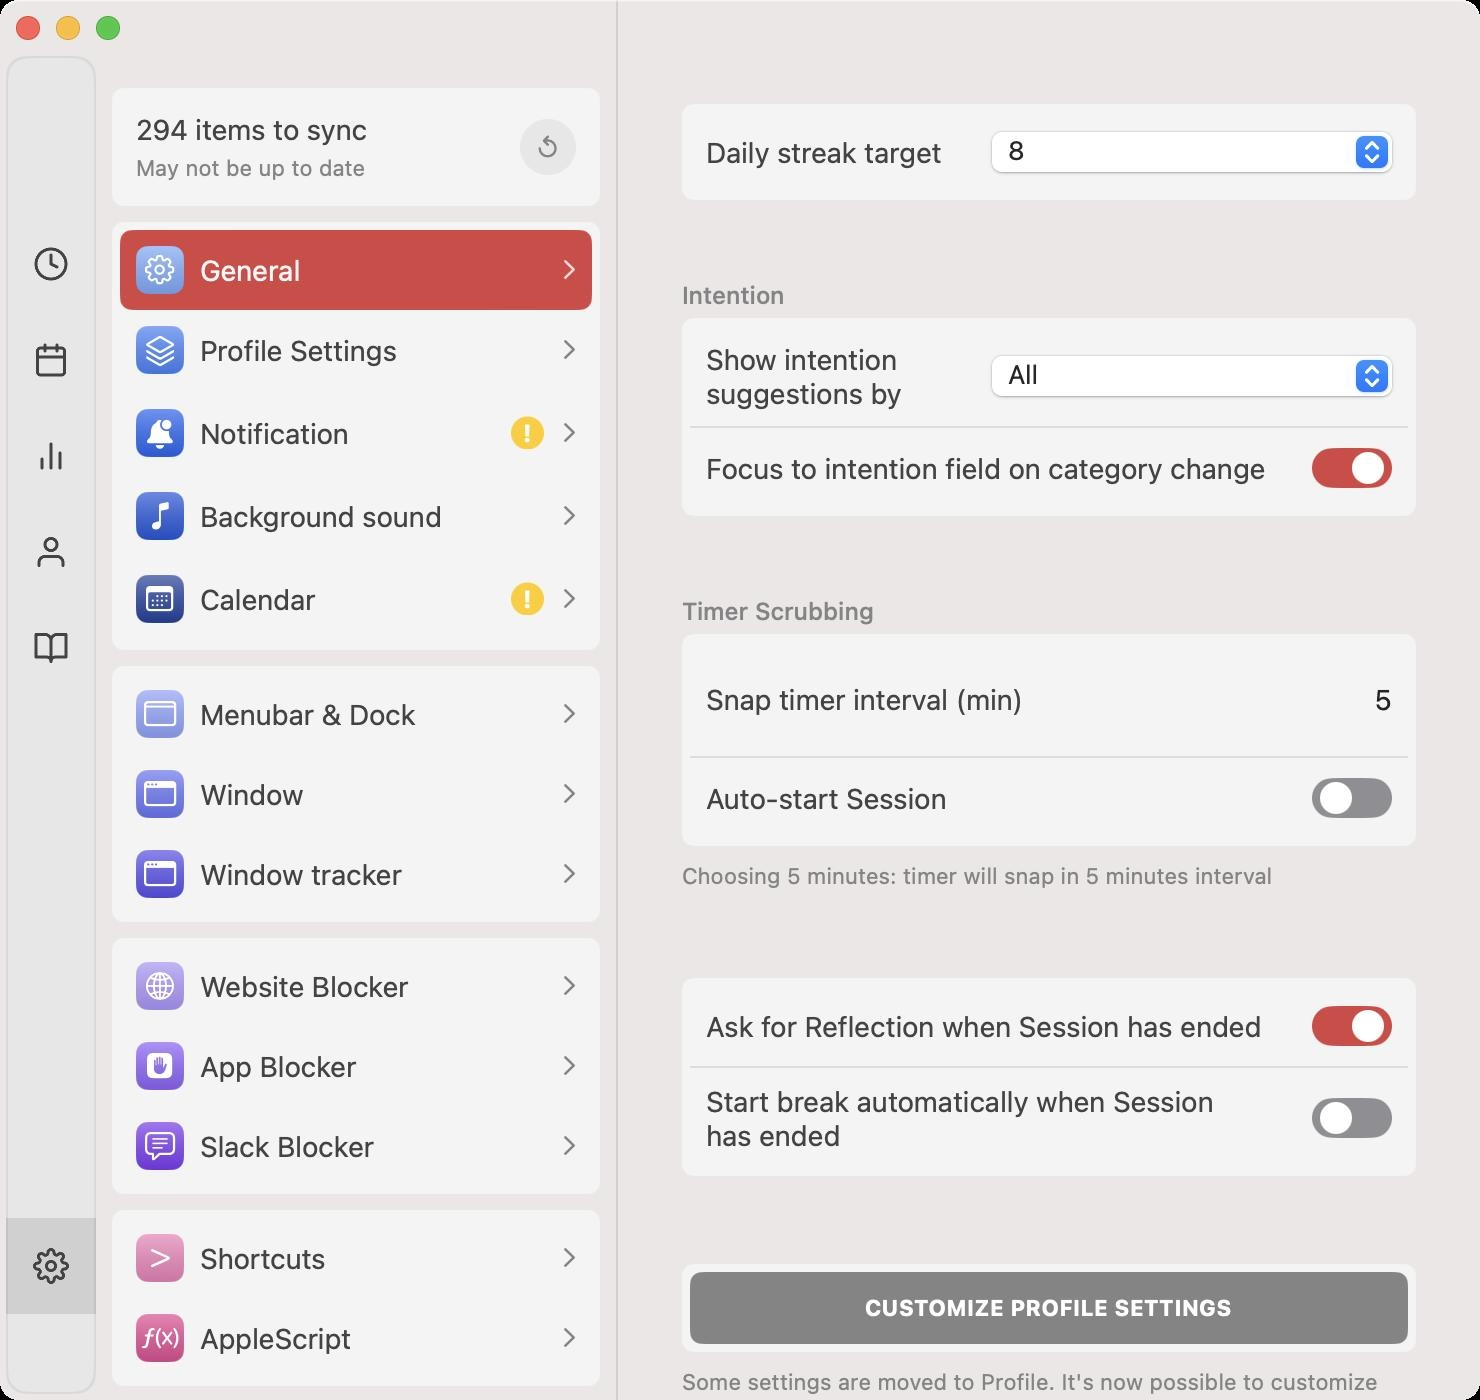
Accessibility tree:
{"name": "Session_Pomodoro_Focus_Timer", "role": "AXWindow", "description": null, "role_description": "standard window", "value": null, "position": "520.00;39.00", "size": "740;700", "children": [{"name": null, "role": "AXGroup", "description": null, "role_description": "group", "value": null, "position": "0.00;0.00", "size": "740;700", "children": [{"name": null, "role": "AXButton", "description": "Close", "role_description": "button", "value": null, "position": "392.00;-148.00", "size": "20;20", "children": []}, {"name": null, "role": "AXButton", "description": "clock", "role_description": "button", "value": null, "position": "3.00;108.00", "size": "45;48", "children": []}, {"name": null, "role": "AXButton", "description": "calendar", "role_description": "button", "value": null, "position": "3.00;156.00", "size": "45;48", "children": []}, {"name": null, "role": "AXButton", "description": "bar-chart-2", "role_description": "button", "value": null, "position": "3.00;204.00", "size": "45;48", "children": []}, {"name": null, "role": "AXButton", "description": "user", "role_description": "button", "value": null, "position": "3.00;252.00", "size": "45;48", "children": []}, {"name": null, "role": "AXButton", "description": "book-open", "role_description": "button", "value": null, "position": "3.00;300.00", "size": "45;48", "children": []}, {"name": null, "role": "AXButton", "description": "settings", "role_description": "button", "value": null, "position": "3.00;609.00", "size": "45;48", "children": []}, {"name": null, "role": "AXScrollArea", "description": null, "role_description": "scroll area", "value": null, "position": "48.00;0.00", "size": "260;700", "children": [{"name": null, "role": "AXStaticText", "description": null, "role_description": "text", "value": "294 items to sync", "position": "68.00;56.00", "size": "116;17", "children": []}, {"name": null, "role": "AXStaticText", "description": null, "role_description": "text", "value": "May not be up to date", "position": "68.00;77.00", "size": "115;14", "children": []}, {"name": null, "role": "AXButton", "description": "↺", "role_description": "button", "value": null, "position": "260.00;59.50", "size": "28;28", "children": []}, {"name": null, "role": "AXButton", "description": "General", "role_description": "button", "value": null, "position": "60.00;115.00", "size": "236;40", "children": []}, {"name": null, "role": "AXButton", "description": "Profile Settings", "role_description": "button", "value": null, "position": "60.00;155.00", "size": "236;40", "children": []}, {"name": null, "role": "AXButton", "description": "Notification, !", "role_description": "button", "value": null, "position": "60.00;195.00", "size": "236;43", "children": []}, {"name": null, "role": "AXButton", "description": "Background sound", "role_description": "button", "value": null, "position": "60.00;238.00", "size": "236;40", "children": []}, {"name": null, "role": "AXButton", "description": "Calendar, !", "role_description": "button", "value": null, "position": "60.00;278.00", "size": "236;43", "children": []}, {"name": null, "role": "AXButton", "description": "Menubar & Dock", "role_description": "button", "value": null, "position": "60.00;337.00", "size": "236;40", "children": []}, {"name": null, "role": "AXButton", "description": "Window", "role_description": "button", "value": null, "position": "60.00;377.00", "size": "236;40", "children": []}, {"name": null, "role": "AXButton", "description": "Window tracker", "role_description": "button", "value": null, "position": "60.00;417.00", "size": "236;40", "children": []}, {"name": null, "role": "AXButton", "description": "Website Blocker", "role_description": "button", "value": null, "position": "60.00;473.00", "size": "236;40", "children": []}, {"name": null, "role": "AXButton", "description": "App Blocker", "role_description": "button", "value": null, "position": "60.00;513.00", "size": "236;40", "children": []}, {"name": null, "role": "AXButton", "description": "Slack Blocker", "role_description": "button", "value": null, "position": "60.00;553.00", "size": "236;40", "children": []}, {"name": null, "role": "AXButton", "description": "Shortcuts", "role_description": "button", "value": null, "position": "60.00;609.00", "size": "236;40", "children": []}, {"name": null, "role": "AXButton", "description": "AppleScript", "role_description": "button", "value": null, "position": "60.00;649.00", "size": "236;40", "children": []}, {"name": null, "role": "AXButton", "description": "Display", "role_description": "button", "value": null, "position": "60.00;705.00", "size": "236;40", "children": []}, {"name": null, "role": "AXButton", "description": "Language", "role_description": "button", "value": null, "position": "60.00;745.00", "size": "236;40", "children": []}, {"name": null, "role": "AXButton", "description": "Keyboard Shortcut", "role_description": "button", "value": null, "position": "60.00;785.00", "size": "236;40", "children": []}, {"name": null, "role": "AXButton", "description": "Account", "role_description": "button", "value": null, "position": "60.00;841.00", "size": "236;40", "children": []}, {"name": null, "role": "AXButton", "description": "Support", "role_description": "button", "value": null, "position": "60.00;881.00", "size": "236;40", "children": []}, {"name": null, "role": "AXButton", "description": "Developer mode", "role_description": "button", "value": null, "position": "60.00;921.00", "size": "236;40", "children": []}, {"name": null, "role": "AXStaticText", "description": null, "role_description": "text", "value": "Session v 2.10.10", "position": "126.25;1009.00", "size": "104;16", "children": []}, {"name": null, "role": "AXStaticText", "description": null, "role_description": "text", "value": "Made with ❤️ by Philip Young", "position": "106.00;1025.00", "size": "144;13", "children": []}, {"name": null, "role": "AXScrollBar", "description": null, "role_description": "scroll bar", "value": 0.0, "position": "292.00;0.00", "size": "16;700", "children": [{"name": null, "role": "AXValueIndicator", "description": null, "role_description": "value indicator", "value": 0.0, "position": "296.00;1.00", "size": "12;462", "children": []}, {"name": null, "role": "AXButton", "description": null, "role_description": "increment arrow button", "value": null, "position": "292.00;0.00", "size": "0;0", "children": []}, {"name": null, "role": "AXButton", "description": null, "role_description": "decrement arrow button", "value": null, "position": "292.00;0.00", "size": "0;0", "children": []}, {"name": null, "role": "AXButton", "description": null, "role_description": "increment page button", "value": null, "position": "296.00;463.00", "size": "12;237", "children": []}, {"name": null, "role": "AXButton", "description": null, "role_description": "decrement page button", "value": null, "position": "296.00;0.00", "size": "12;1", "children": []}]}]}, {"name": null, "role": "AXScrollArea", "description": null, "role_description": "scroll area", "value": null, "position": "309.00;0.00", "size": "431;700", "children": [{"name": null, "role": "AXStaticText", "description": null, "role_description": "text", "value": "Daily streak target", "position": "353.00;67.50", "size": "118;17", "children": []}, {"name": null, "role": "AXPopUpButton", "description": "Daily streak target", "role_description": "pop up button", "value": "8", "position": "496.00;66.00", "size": "200;20", "children": []}, {"name": null, "role": "AXStaticText", "description": null, "role_description": "text", "value": "Intention", "position": "341.00;140.00", "size": "52;15", "children": []}, {"name": null, "role": "AXStaticText", "description": null, "role_description": "text", "value": "Show intention suggestions by", "position": "353.00;171.00", "size": "100;34", "children": []}, {"name": null, "role": "AXPopUpButton", "description": "Show intention suggestions by", "role_description": "pop up button", "value": "All", "position": "496.00;178.00", "size": "200;20", "children": []}, {"name": null, "role": "AXStaticText", "description": null, "role_description": "text", "value": "Focus to intention field on category change", "position": "353.00;225.50", "size": "280;17", "children": []}, {"name": null, "role": "AXCheckBox", "description": null, "role_description": "toggle button", "value": 1, "position": "656.00;222.00", "size": "40;24", "children": []}, {"name": null, "role": "AXStaticText", "description": null, "role_description": "text", "value": "Timer Scrubbing", "position": "341.00;298.00", "size": "96;15", "children": []}, {"name": null, "role": "AXStaticText", "description": null, "role_description": "text", "value": "Snap timer interval (min)", "position": "353.00;341.00", "size": "159;17", "children": []}, {"name": null, "role": "AXTextField", "description": null, "role_description": "text field", "value": "5", "position": "520.00;341.00", "size": "176;17", "children": []}, {"name": null, "role": "AXStaticText", "description": null, "role_description": "text", "value": "Auto-start Session", "position": "353.00;390.50", "size": "120;17", "children": []}, {"name": null, "role": "AXCheckBox", "description": null, "role_description": "toggle button", "value": 0, "position": "656.00;387.00", "size": "40;24", "children": []}, {"name": null, "role": "AXStaticText", "description": null, "role_description": "text", "value": "Choosing 5 minutes: timer will snap in 5 minutes interval", "position": "341.00;431.00", "size": "296;14", "children": []}, {"name": null, "role": "AXStaticText", "description": null, "role_description": "text", "value": "Ask for Reflection when Session has ended", "position": "353.00;504.50", "size": "278;17", "children": []}, {"name": null, "role": "AXCheckBox", "description": null, "role_description": "toggle button", "value": 1, "position": "656.00;501.00", "size": "40;24", "children": []}, {"name": null, "role": "AXStaticText", "description": null, "role_description": "text", "value": "Start break automatically when Session has ended", "position": "353.00;542.00", "size": "258;34", "children": []}, {"name": null, "role": "AXCheckBox", "description": null, "role_description": "toggle button", "value": 0, "position": "656.00;547.00", "size": "40;24", "children": []}, {"name": null, "role": "AXButton", "description": "CUSTOMIZE PROFILE SETTINGS", "role_description": "button", "value": null, "position": "345.00;636.00", "size": "359;36", "children": []}, {"name": null, "role": "AXStaticText", "description": null, "role_description": "text", "value": "Some settings are moved to Profile. It's now possible to customize duration, notifications, distraction blocker, etc based on intention and category combination", "position": "341.00;684.00", "size": "367;42", "children": []}, {"name": null, "role": "AXButton", "description": "EXPORT DATA", "role_description": "button", "value": null, "position": "345.00;774.00", "size": "359;36", "children": []}, {"name": null, "role": "AXScrollBar", "description": null, "role_description": "scroll bar", "value": 0.0, "position": "724.00;0.00", "size": "16;700", "children": [{"name": null, "role": "AXValueIndicator", "description": null, "role_description": "value indicator", "value": 0.0, "position": "728.00;1.00", "size": "12;566", "children": []}, {"name": null, "role": "AXButton", "description": null, "role_description": "increment arrow button", "value": null, "position": "724.00;0.00", "size": "0;0", "children": []}, {"name": null, "role": "AXButton", "description": null, "role_description": "decrement arrow button", "value": null, "position": "724.00;0.00", "size": "0;0", "children": []}, {"name": null, "role": "AXButton", "description": null, "role_description": "increment page button", "value": null, "position": "728.00;568.00", "size": "12;132", "children": []}, {"name": null, "role": "AXButton", "description": null, "role_description": "decrement page button", "value": null, "position": "728.00;0.00", "size": "12;1", "children": []}]}]}]}, {"name": null, "role": "AXButton", "description": null, "role_description": "close button", "value": null, "position": "7.00;6.00", "size": "14;16", "children": []}, {"name": null, "role": "AXButton", "description": null, "role_description": "full screen button", "value": null, "position": "47.00;6.00", "size": "14;16", "children": [{"name": null, "role": "AXGroup", "description": null, "role_description": "group", "value": null, "position": "47.00;6.00", "size": "14;16", "children": [{"name": null, "role": "AXGroup", "description": null, "role_description": "group", "value": null, "position": "47.00;6.00", "size": "14;16", "children": []}]}]}, {"name": null, "role": "AXButton", "description": null, "role_description": "minimize button", "value": null, "position": "27.00;6.00", "size": "14;16", "children": []}]}